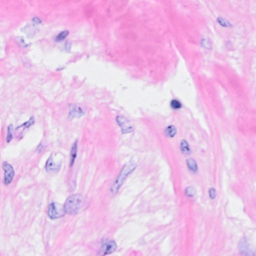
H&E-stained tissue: Breast